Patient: sex M, age 62
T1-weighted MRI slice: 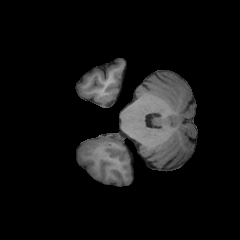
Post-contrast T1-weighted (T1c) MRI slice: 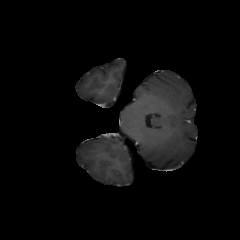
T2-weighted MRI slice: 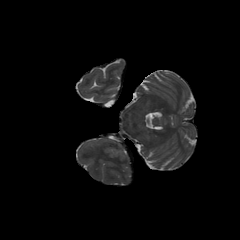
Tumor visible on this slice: no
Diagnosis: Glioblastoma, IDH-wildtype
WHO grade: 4